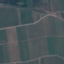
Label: PermanentCrop